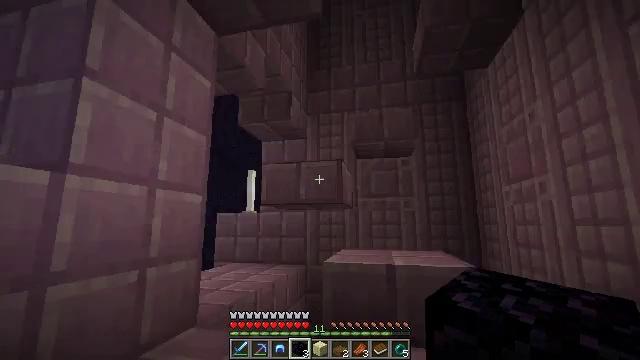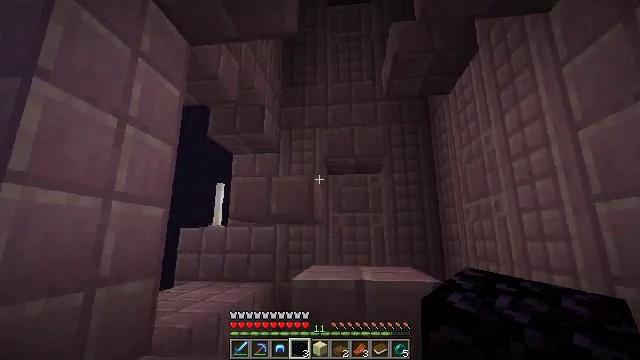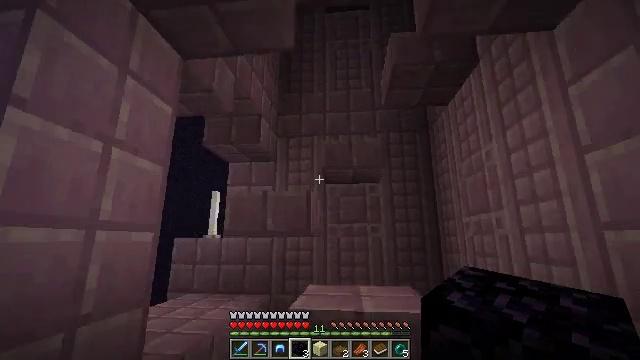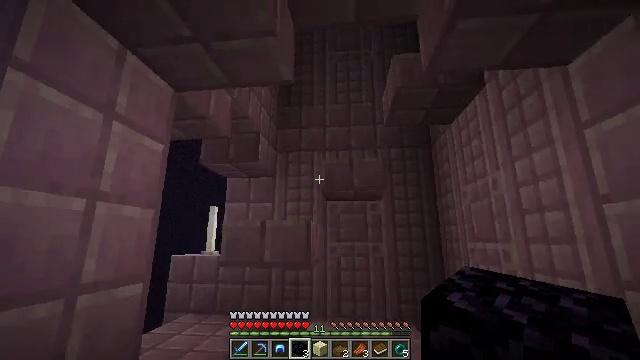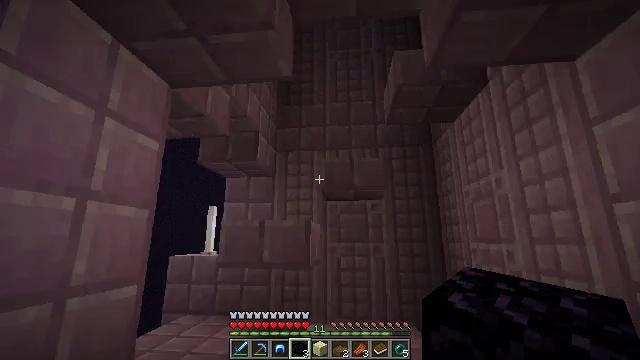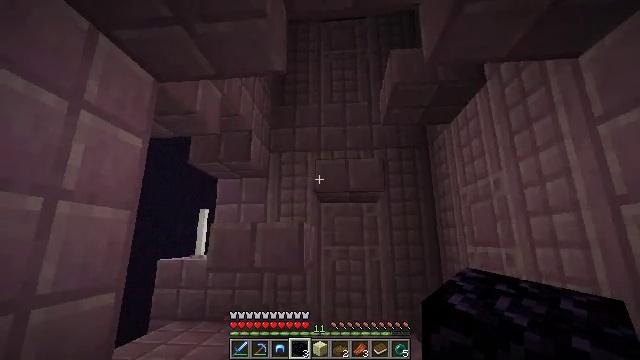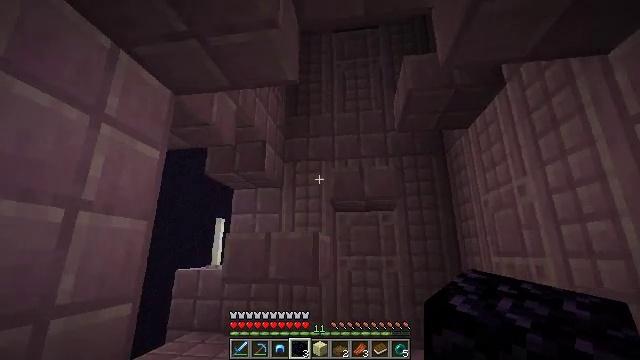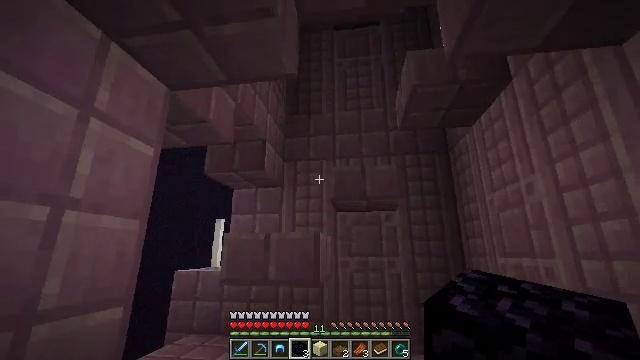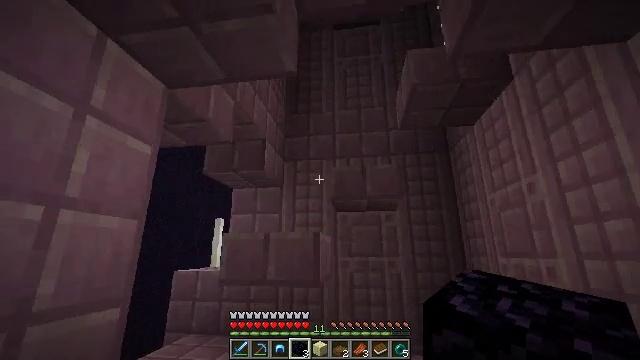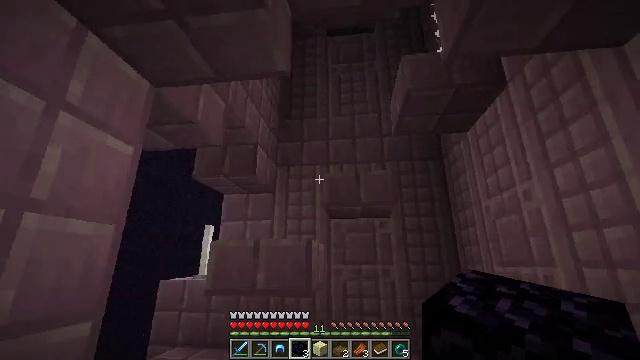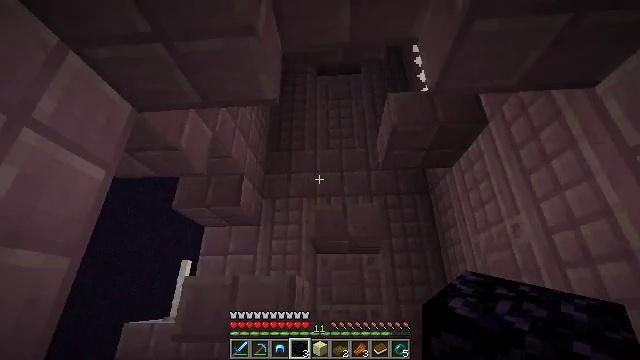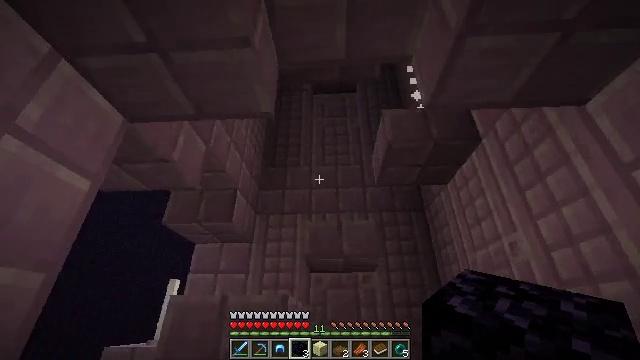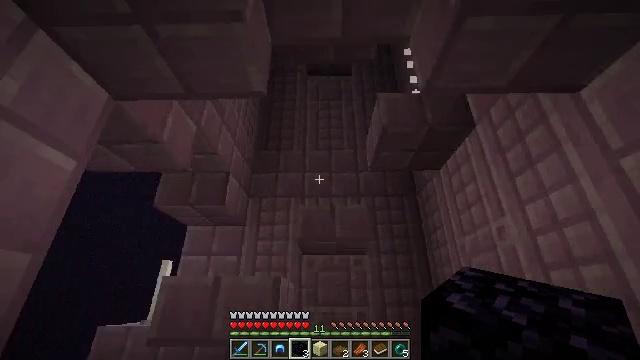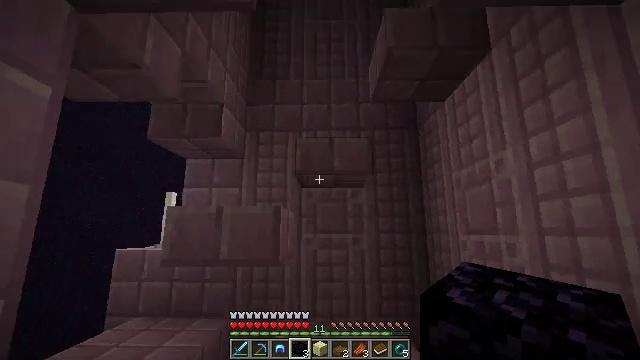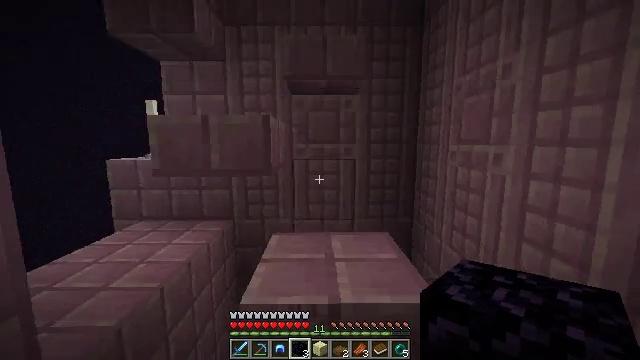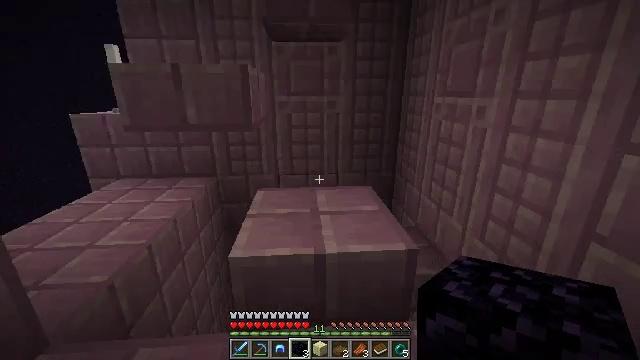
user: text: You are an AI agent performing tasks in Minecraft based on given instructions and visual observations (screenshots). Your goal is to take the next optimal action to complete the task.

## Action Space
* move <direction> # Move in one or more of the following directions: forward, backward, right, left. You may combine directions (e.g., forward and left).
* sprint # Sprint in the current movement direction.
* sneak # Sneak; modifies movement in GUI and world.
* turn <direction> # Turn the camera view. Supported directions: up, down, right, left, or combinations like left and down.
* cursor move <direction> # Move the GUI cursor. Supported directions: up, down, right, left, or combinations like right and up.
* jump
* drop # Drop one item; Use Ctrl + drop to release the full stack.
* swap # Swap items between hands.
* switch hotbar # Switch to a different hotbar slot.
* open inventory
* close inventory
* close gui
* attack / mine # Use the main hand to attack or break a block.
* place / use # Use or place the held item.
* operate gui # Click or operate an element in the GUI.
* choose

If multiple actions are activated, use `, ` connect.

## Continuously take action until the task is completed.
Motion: motion action
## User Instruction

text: Break the purpur slab from a structure.
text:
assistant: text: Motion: move forward, sneak, turn right and up
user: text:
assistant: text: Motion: move forward, sneak
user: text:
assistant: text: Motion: move forward, sneak
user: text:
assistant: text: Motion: move forward, sneak
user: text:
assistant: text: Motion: move forward, sneak, turn right
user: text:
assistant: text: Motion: move forward, sneak, turn left and up
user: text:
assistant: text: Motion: move forward, sneak
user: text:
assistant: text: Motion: move forward, sneak
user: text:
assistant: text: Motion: move forward, sneak, turn right and up
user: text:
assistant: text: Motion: move forward, sneak, turn right and up
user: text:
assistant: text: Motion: sneak, turn right and up
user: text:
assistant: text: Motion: sneak, turn right and down
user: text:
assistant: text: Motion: move forward, sneak, turn down
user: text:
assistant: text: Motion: move forward, sneak, turn right and down
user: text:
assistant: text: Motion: move forward, sneak, turn right and down
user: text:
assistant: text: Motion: move forward, sneak, turn right and down
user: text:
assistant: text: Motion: move forward, sneak, turn down
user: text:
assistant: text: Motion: move forward, sneak
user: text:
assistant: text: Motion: move forward, sneak
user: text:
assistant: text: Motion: move forward, sneak
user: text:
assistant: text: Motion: move forward, sneak
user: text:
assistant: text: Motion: move forward, sneak, turn left and up
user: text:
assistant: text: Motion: move forward, sneak, turn left and up
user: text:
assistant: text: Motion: move forward, sneak
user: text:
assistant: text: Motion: move forward, sneak
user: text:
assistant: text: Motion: move forward, sneak, turn left
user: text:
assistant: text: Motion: move forward, turn left and up
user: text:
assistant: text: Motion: move forward, turn left and up
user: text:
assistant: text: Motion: move forward
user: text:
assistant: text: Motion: turn left